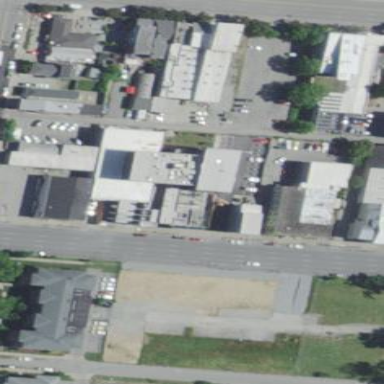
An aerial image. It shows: Building.